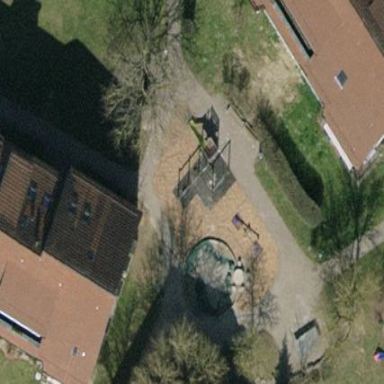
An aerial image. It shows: Playground featuring slide and sandpit.